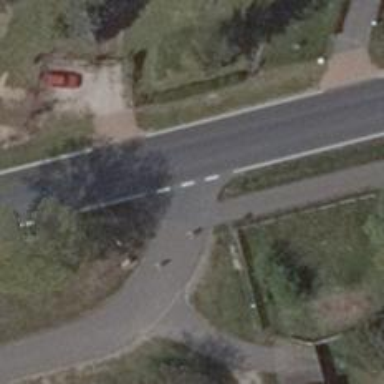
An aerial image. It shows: Road with "give way" sign.